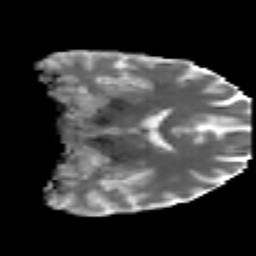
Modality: MD
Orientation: coronal
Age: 39
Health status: ill
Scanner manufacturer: philips
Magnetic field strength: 3 T
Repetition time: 9 s
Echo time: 0.127 s